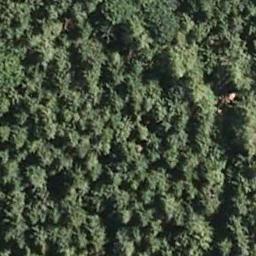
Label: forest